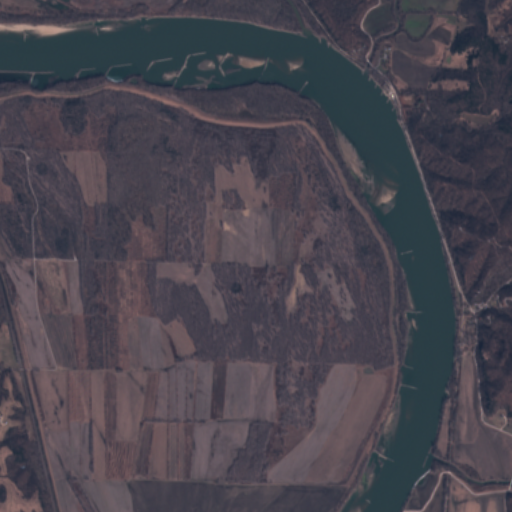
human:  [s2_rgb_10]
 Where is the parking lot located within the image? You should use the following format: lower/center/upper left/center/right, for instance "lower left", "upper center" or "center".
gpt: The parking lot is located in the center right of the image.
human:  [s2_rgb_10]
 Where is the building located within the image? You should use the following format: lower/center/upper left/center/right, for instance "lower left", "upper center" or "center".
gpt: The building is located in the upper right of the image.
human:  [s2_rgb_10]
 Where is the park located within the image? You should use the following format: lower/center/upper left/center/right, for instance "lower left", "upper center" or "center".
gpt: There is no park in the image.